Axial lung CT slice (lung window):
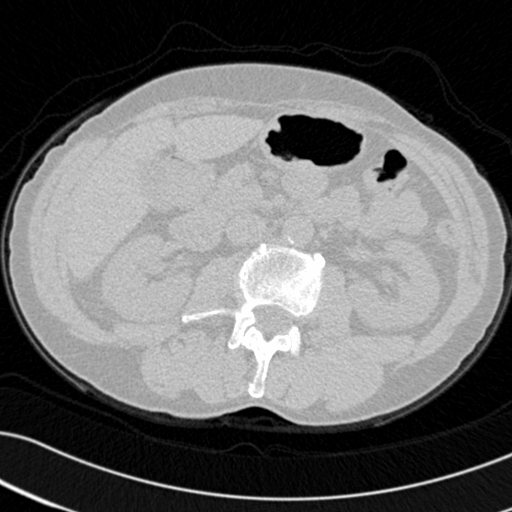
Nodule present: no